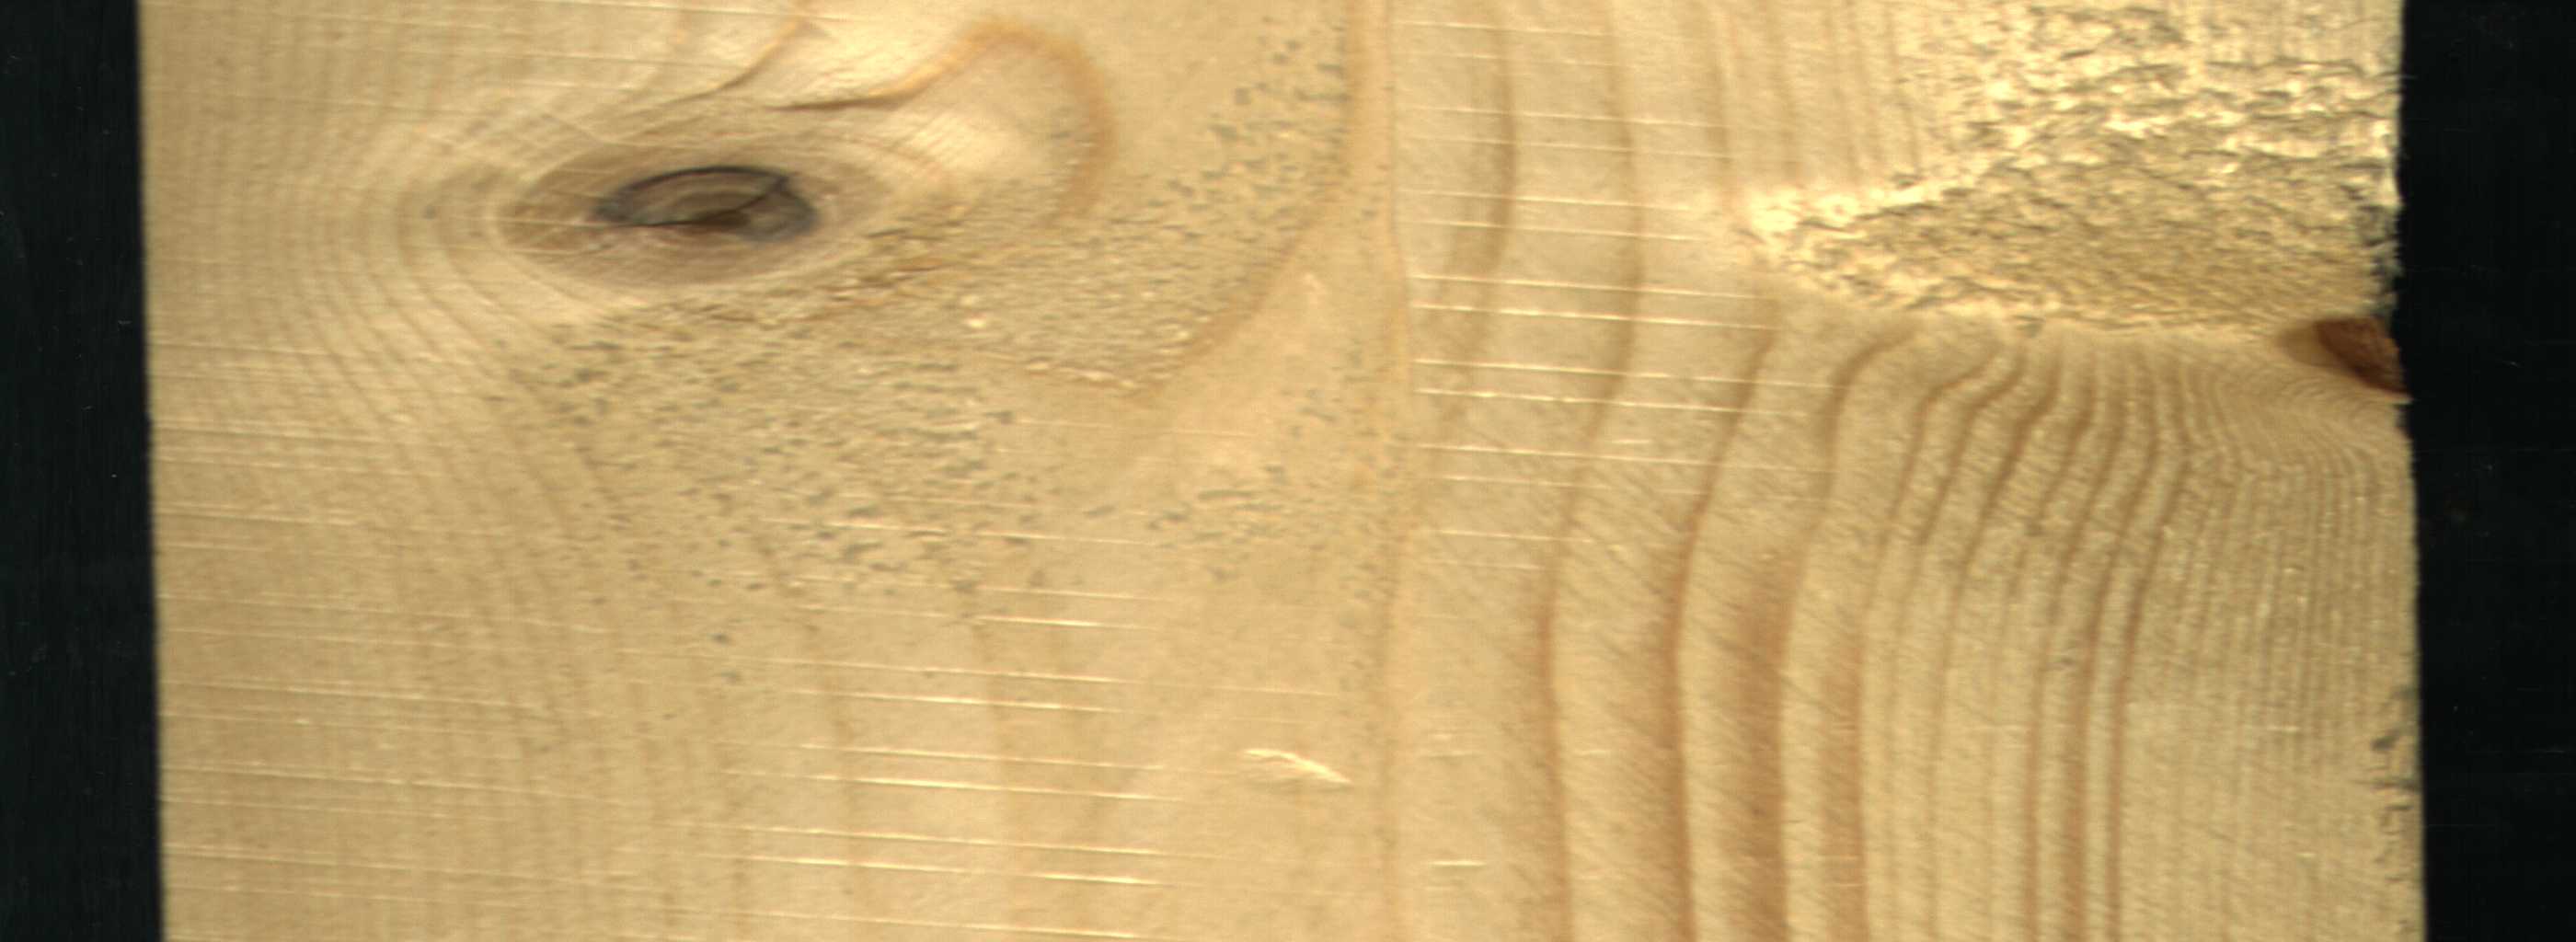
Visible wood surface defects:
knot_with_crack
Live_Knot